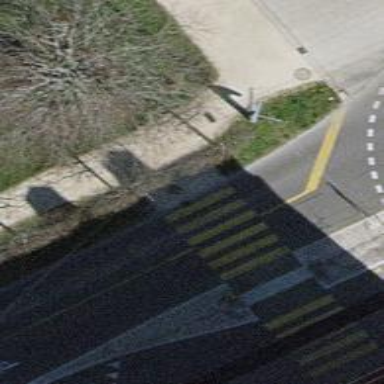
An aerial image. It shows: Primary highway with asphalt surface. There are trolley wires above the road and shared busway for cycling.